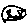
Label: smiley face